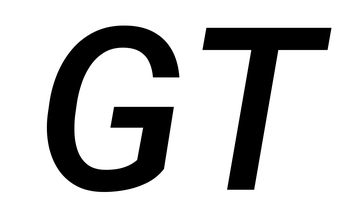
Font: Roboto-Italic_Medium_Italic